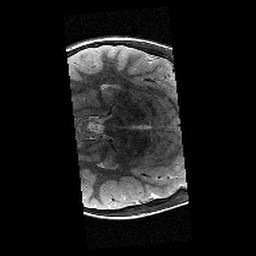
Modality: T2w
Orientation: axial
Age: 10
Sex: male
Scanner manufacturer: siemens
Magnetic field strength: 3 T
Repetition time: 9.23 s
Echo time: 0.067 s